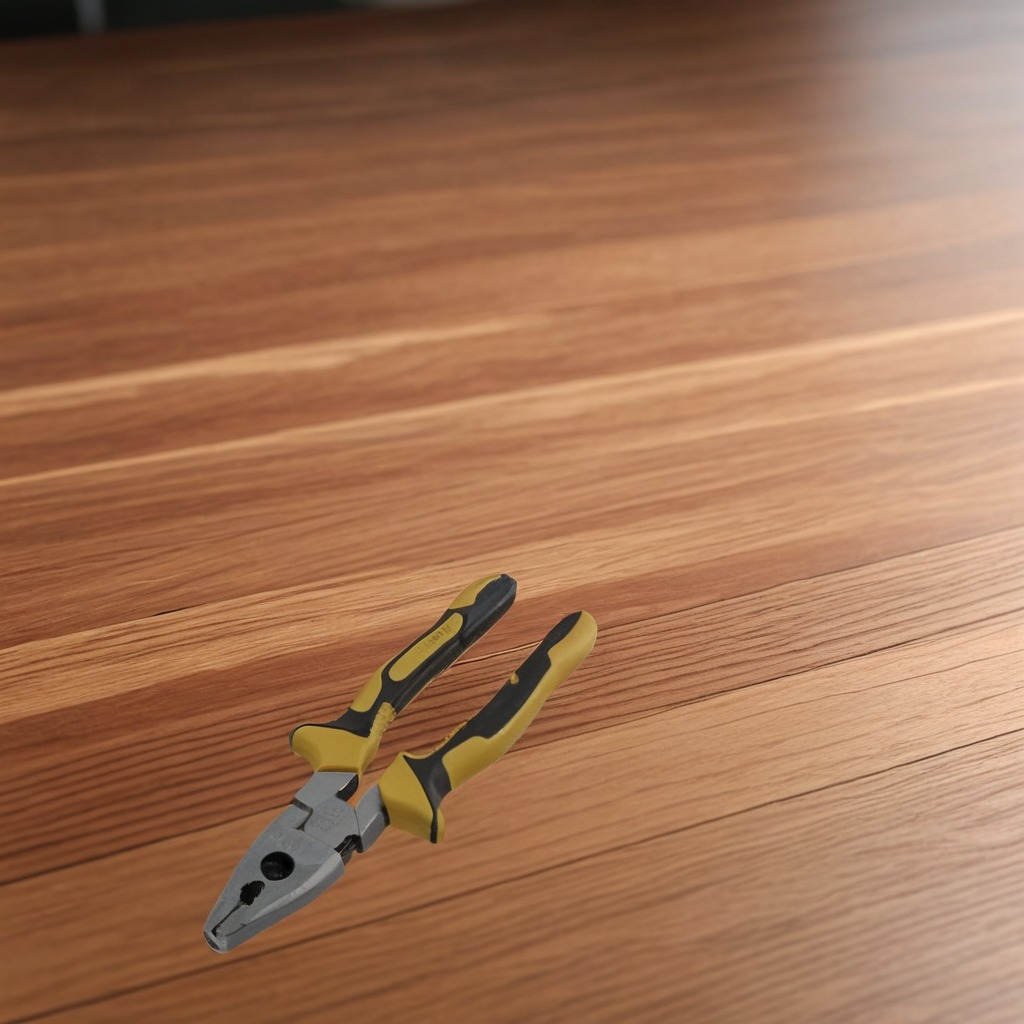
A plier is lying on a wooden table in a carpentry studio.